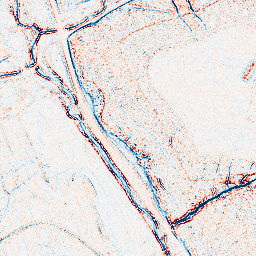
Category: edge_preserving
Decomposition family: bilateral
Decomposition parameters: d: 5
sigma_color: 50
sigma_space: 50
Upsampling method: bspline
Upsampling parameters: scale: 2
Upsampling scale: 2